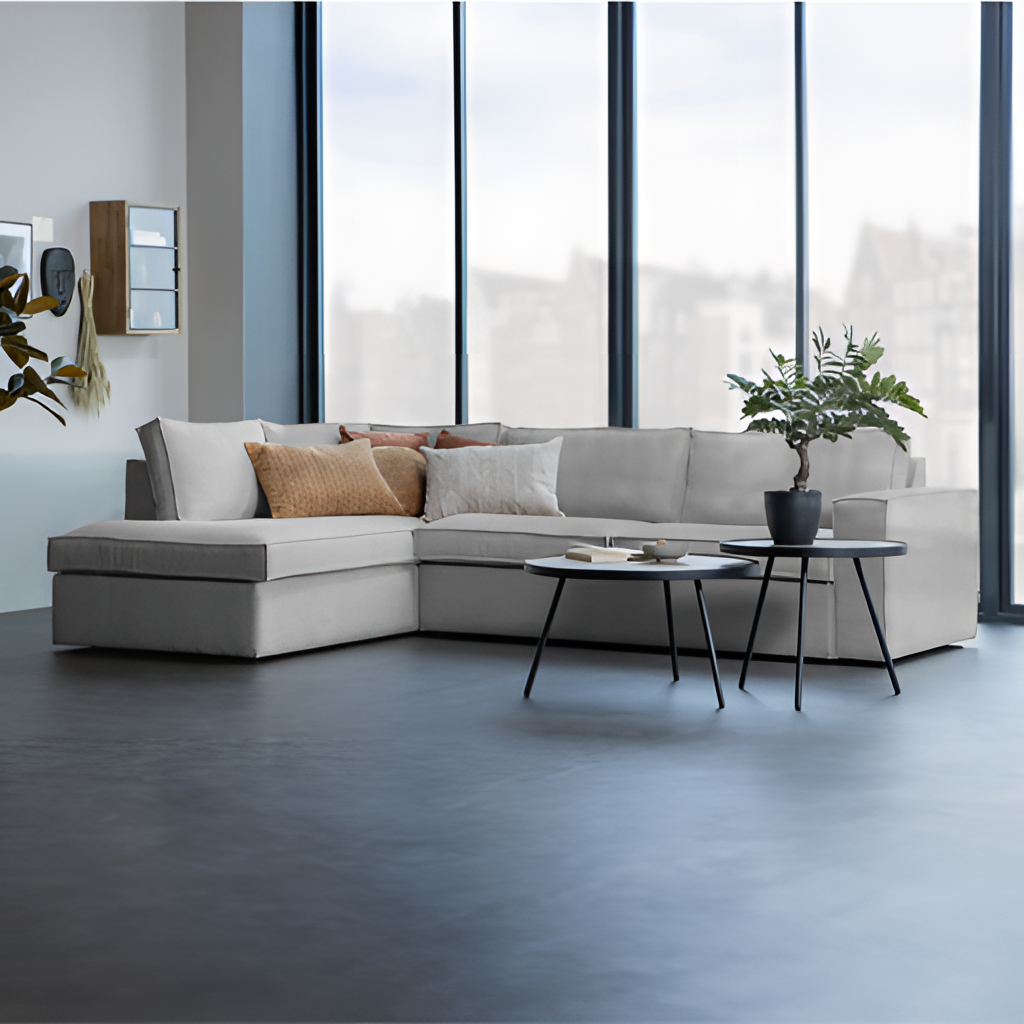
gray fabric sectional sofa, living room, gray paint wallpaper, with solid pattern, contemporary, gray concrete flooring, with smooth pattern